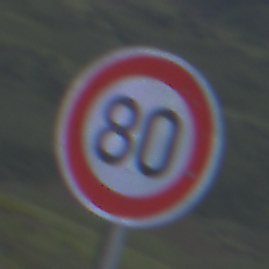
Verkehrszeichen: Geschwindigkeit80
Umgebung: Outdoor, Nature
Tageszeit: SunriseSunset
Wetter: PartlyCloudy
Licht: Natural
Jahreszeit: NotSpecified
Kontrast: LowContrast